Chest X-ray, AP view. Patient: 59 years old, sex F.
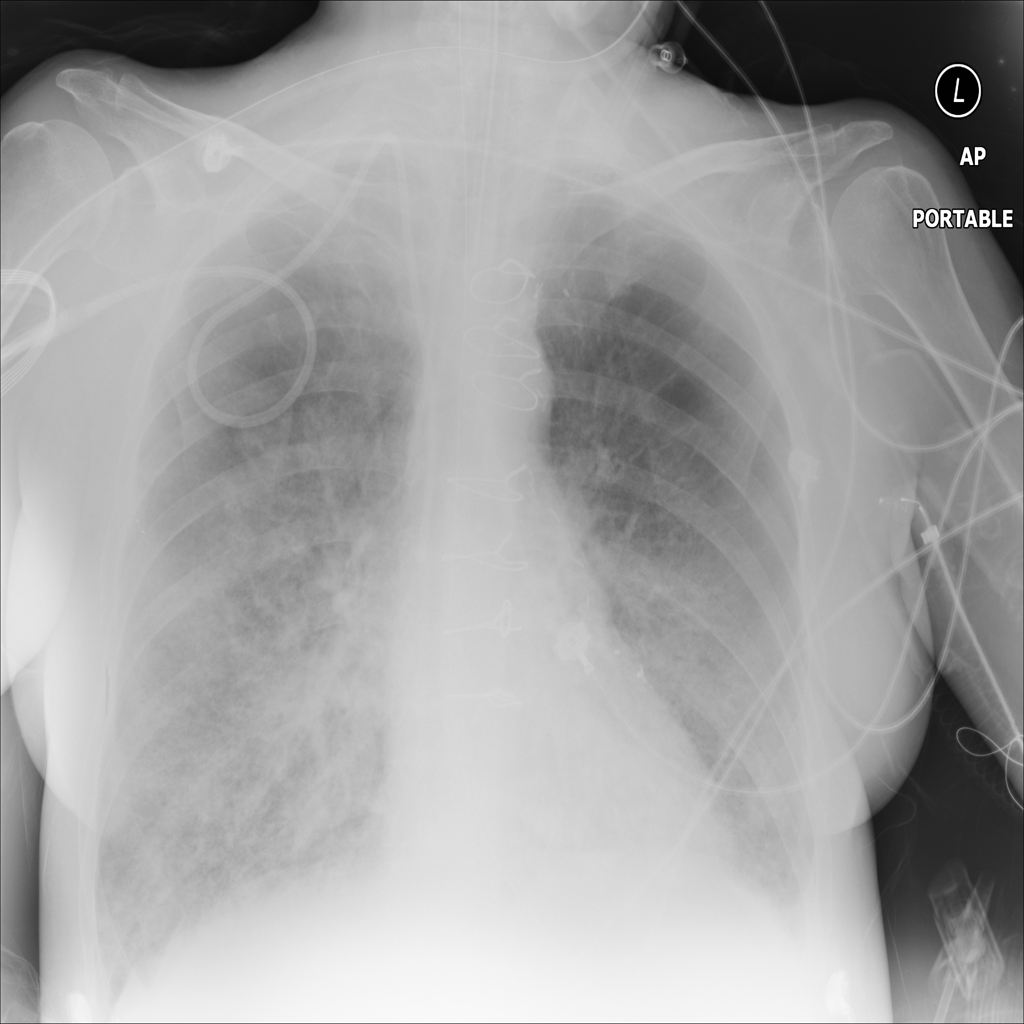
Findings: No Finding